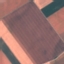
Land use / land cover: AnnualCrop